Aerial crown-view tile of a tropical tree (Barro Colorado Island, Panama), acquired 20250512:
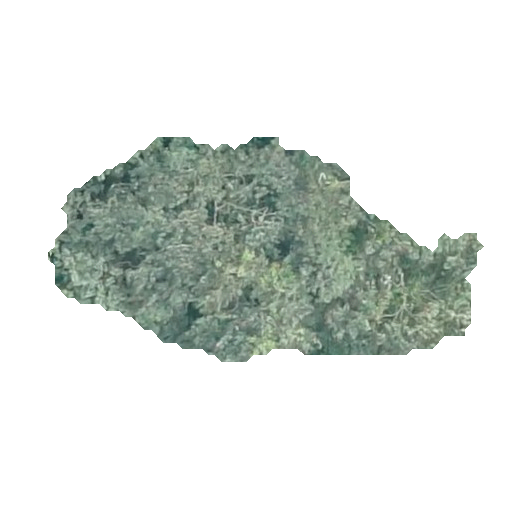
Species: Luehea seemannii
GBIF accepted scientific name: Luehea seemannii
Crown area: 97.892 m²